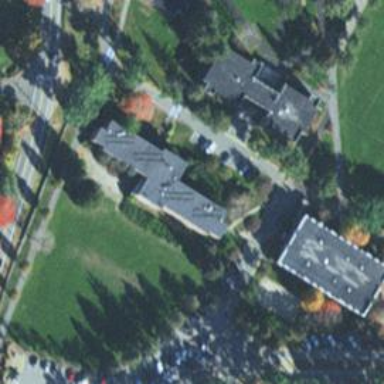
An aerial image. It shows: University dormitory building for residential purposes.